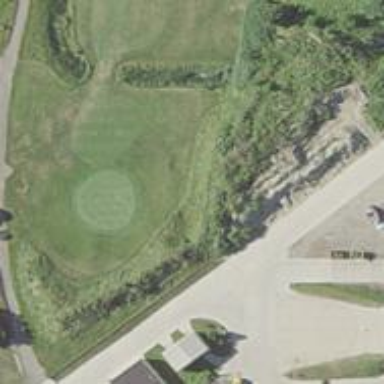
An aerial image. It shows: Rough grass surface in golf course setting.